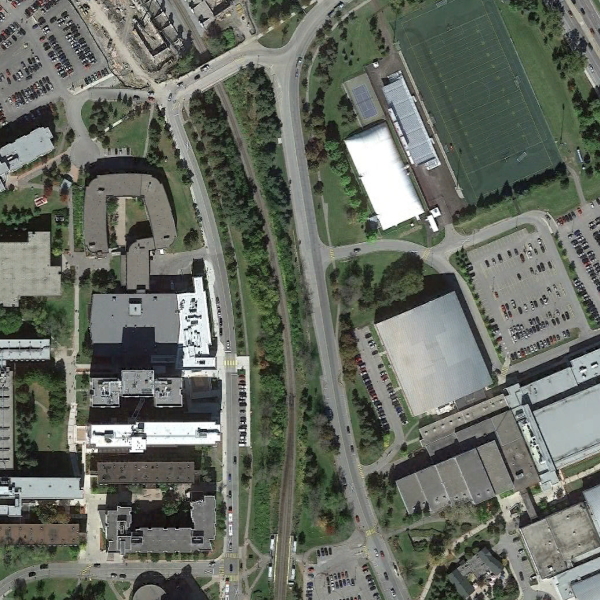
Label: School